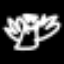
Label: angel